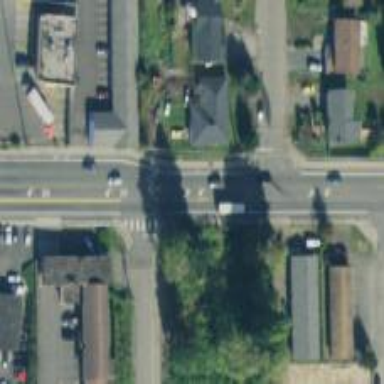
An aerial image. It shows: Crossing on asphalt footway marked with zebra stripes.